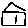
Label: house